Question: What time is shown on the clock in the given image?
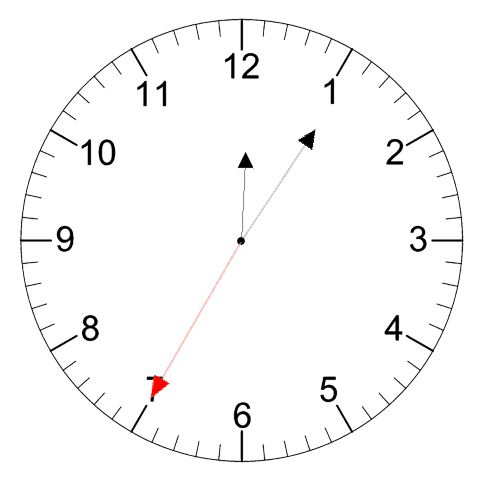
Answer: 12:05:35